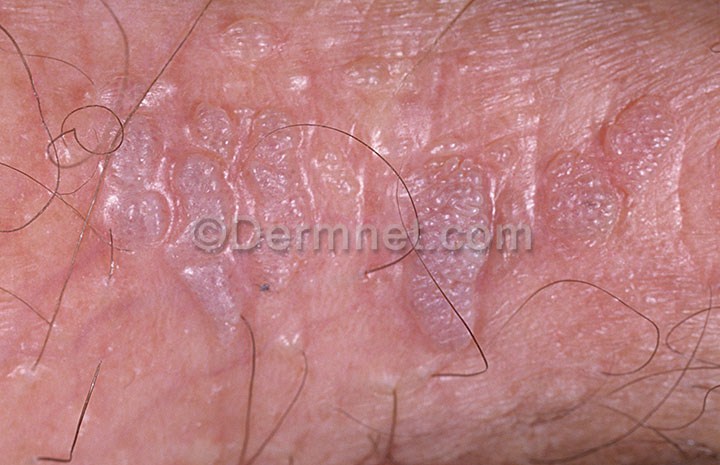
Disease: Herpes HPV and other STDs Photos